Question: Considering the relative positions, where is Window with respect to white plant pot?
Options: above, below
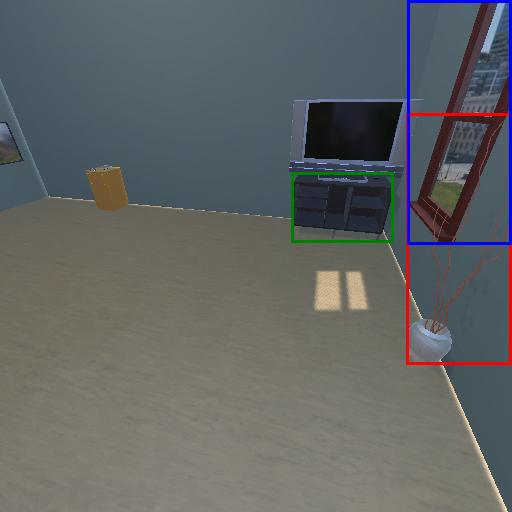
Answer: above